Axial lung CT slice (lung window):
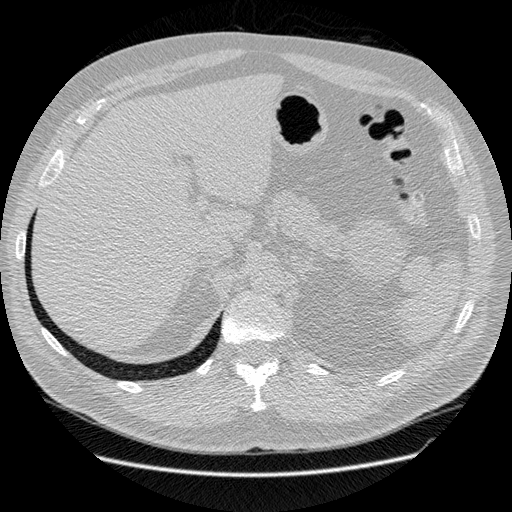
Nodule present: no